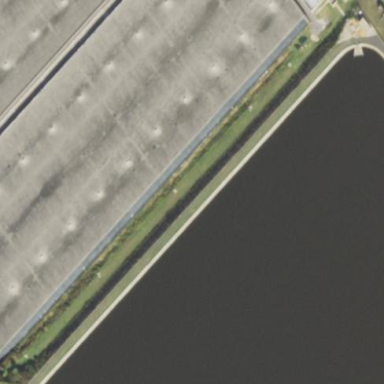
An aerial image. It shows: Covered man-made reservoir.